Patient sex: M
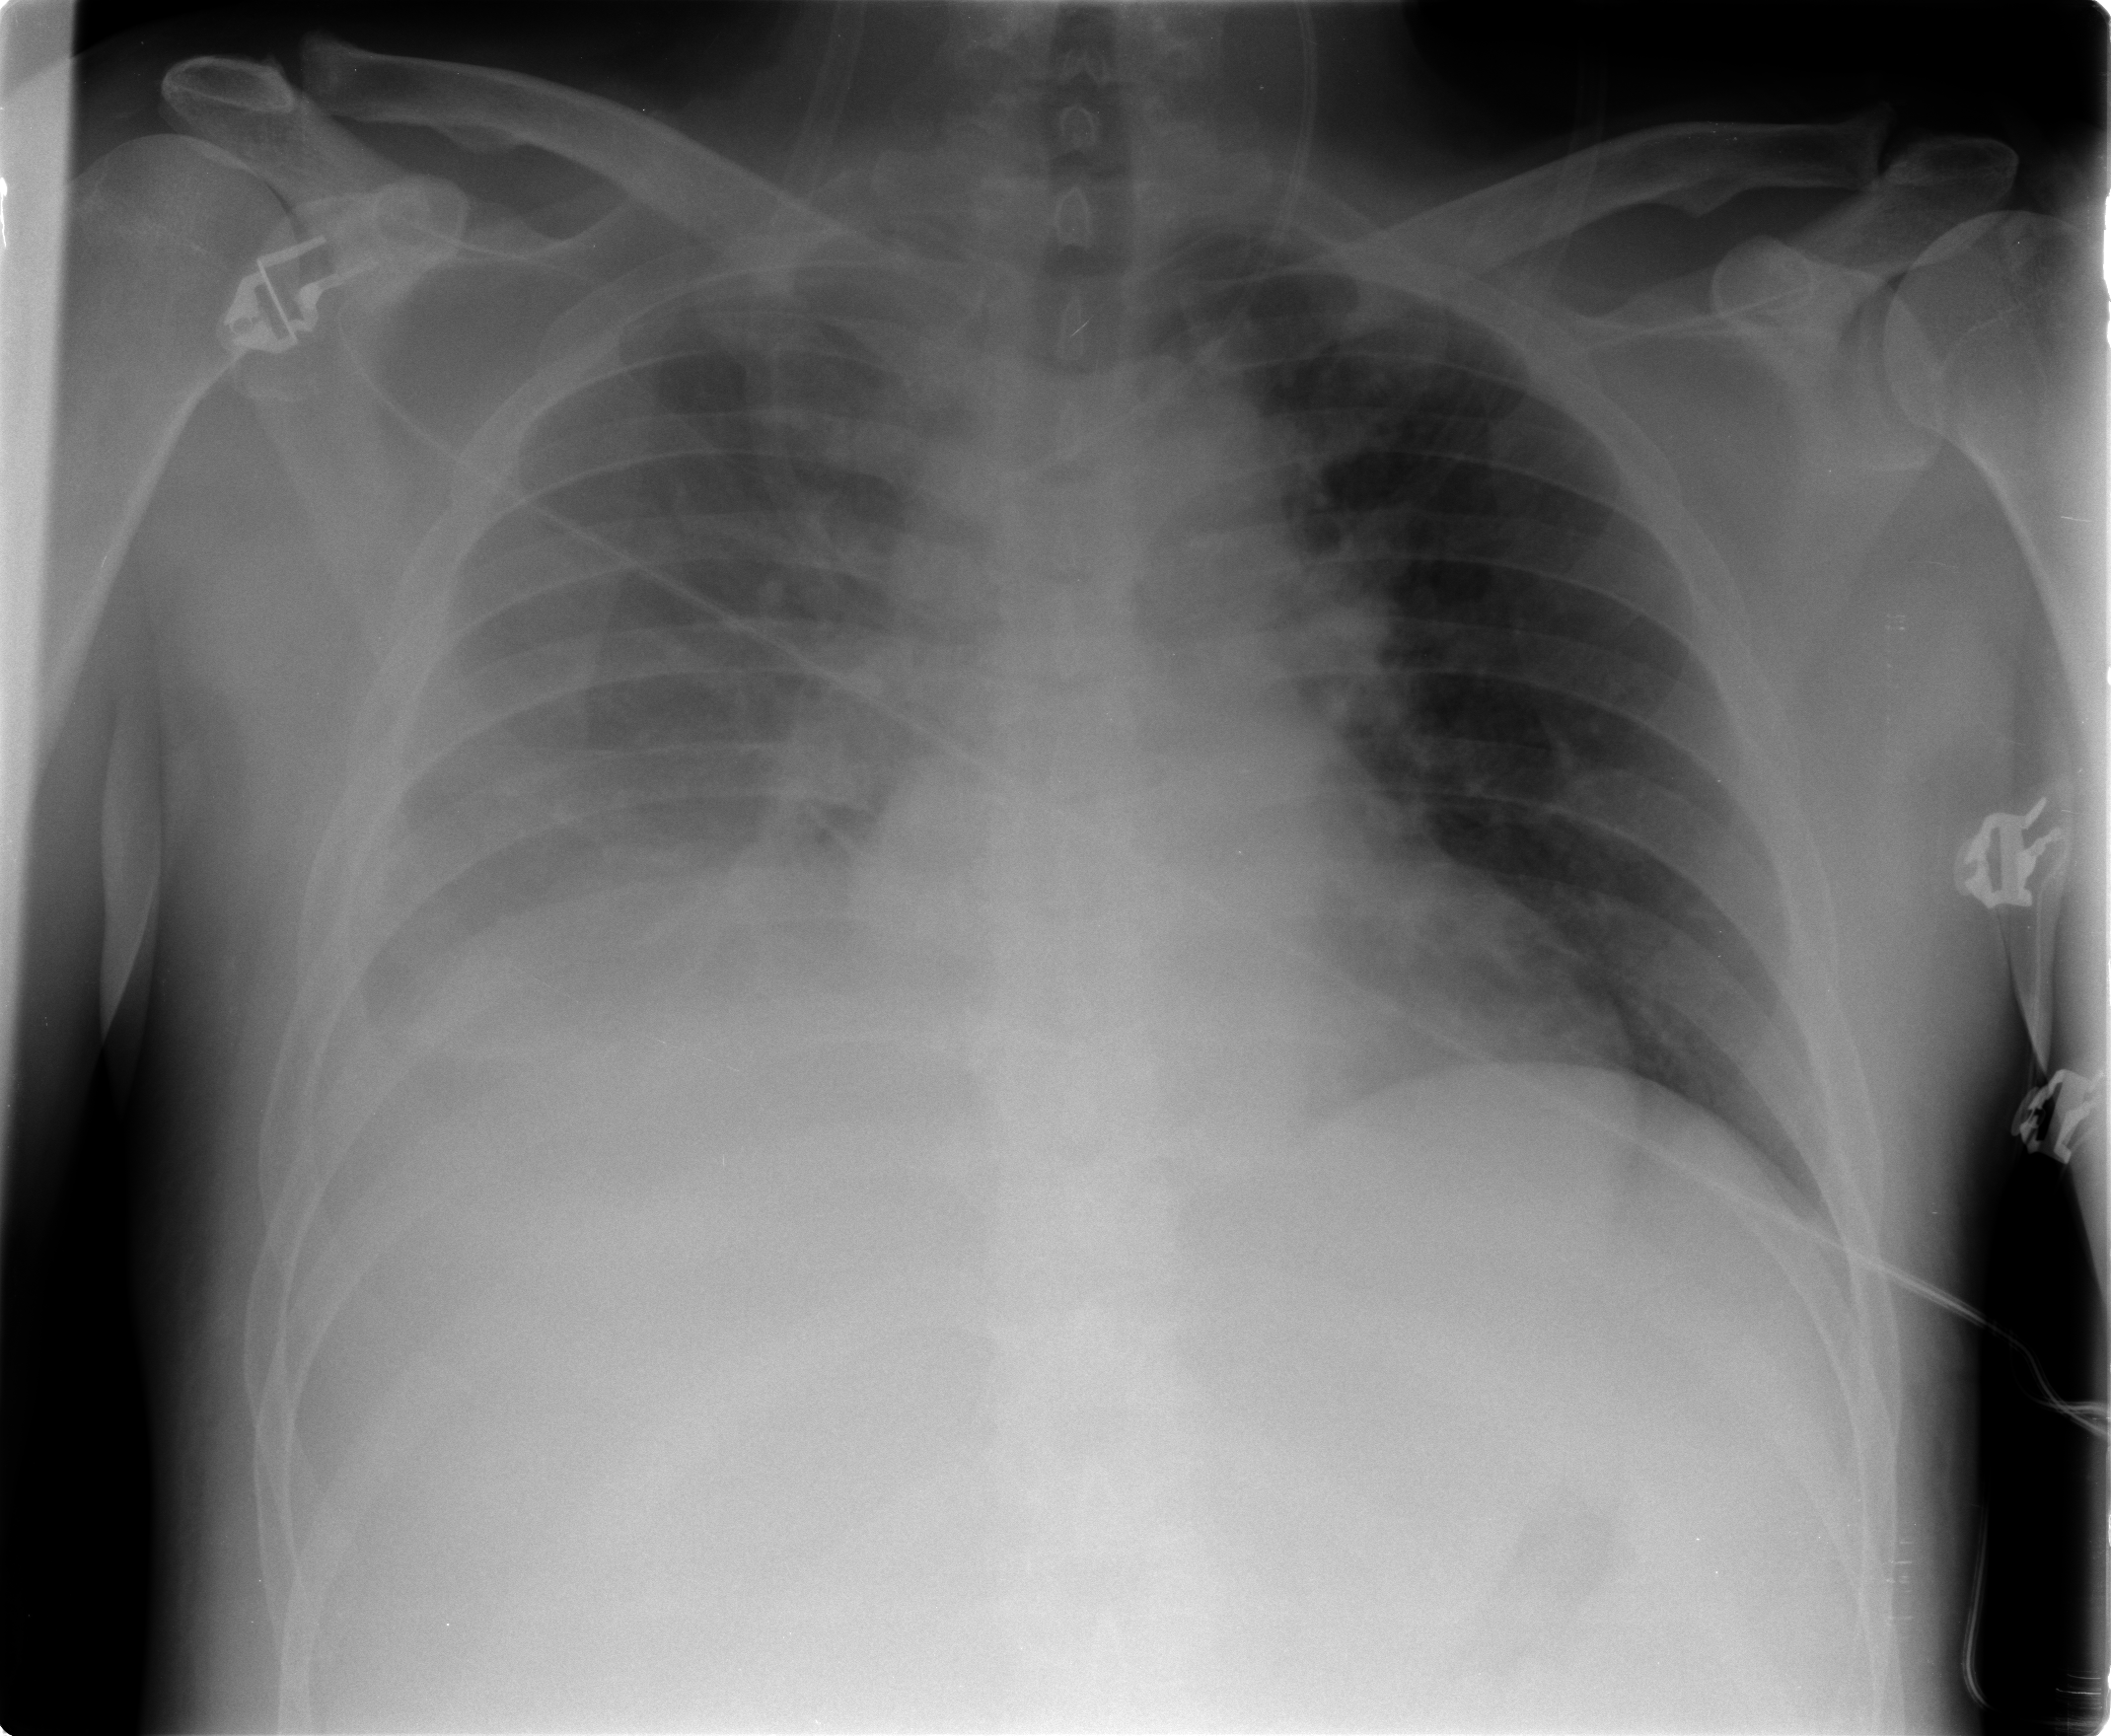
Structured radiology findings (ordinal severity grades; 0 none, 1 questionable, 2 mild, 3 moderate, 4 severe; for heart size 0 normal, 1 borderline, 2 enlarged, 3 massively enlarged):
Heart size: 1
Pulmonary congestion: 2
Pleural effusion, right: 3
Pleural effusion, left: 0
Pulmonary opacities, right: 0
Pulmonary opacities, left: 0
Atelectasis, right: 2
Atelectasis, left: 1